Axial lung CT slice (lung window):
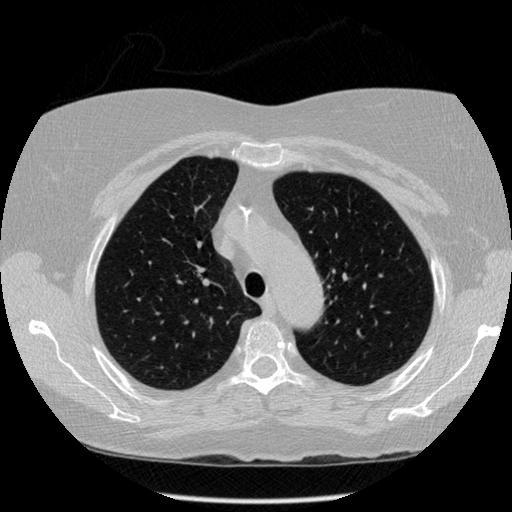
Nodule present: no